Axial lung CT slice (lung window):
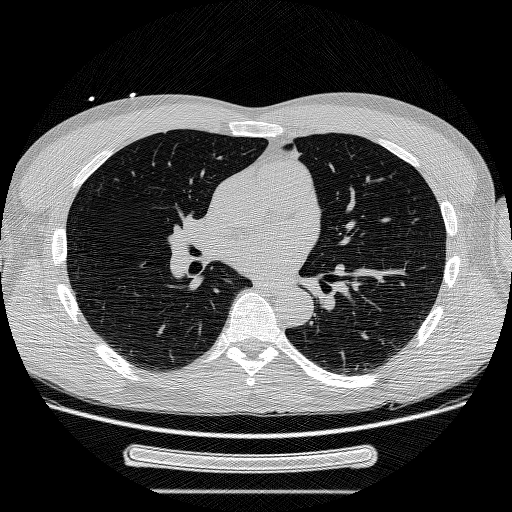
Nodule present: no